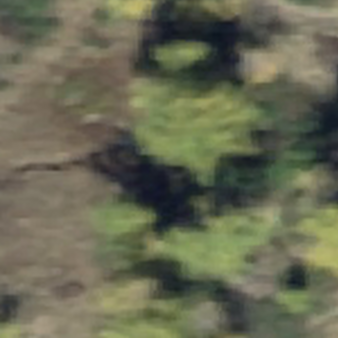
Label: other